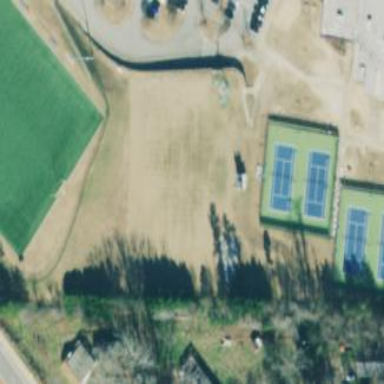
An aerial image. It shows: Lacrosse pitch for leisure sports activities.